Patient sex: F
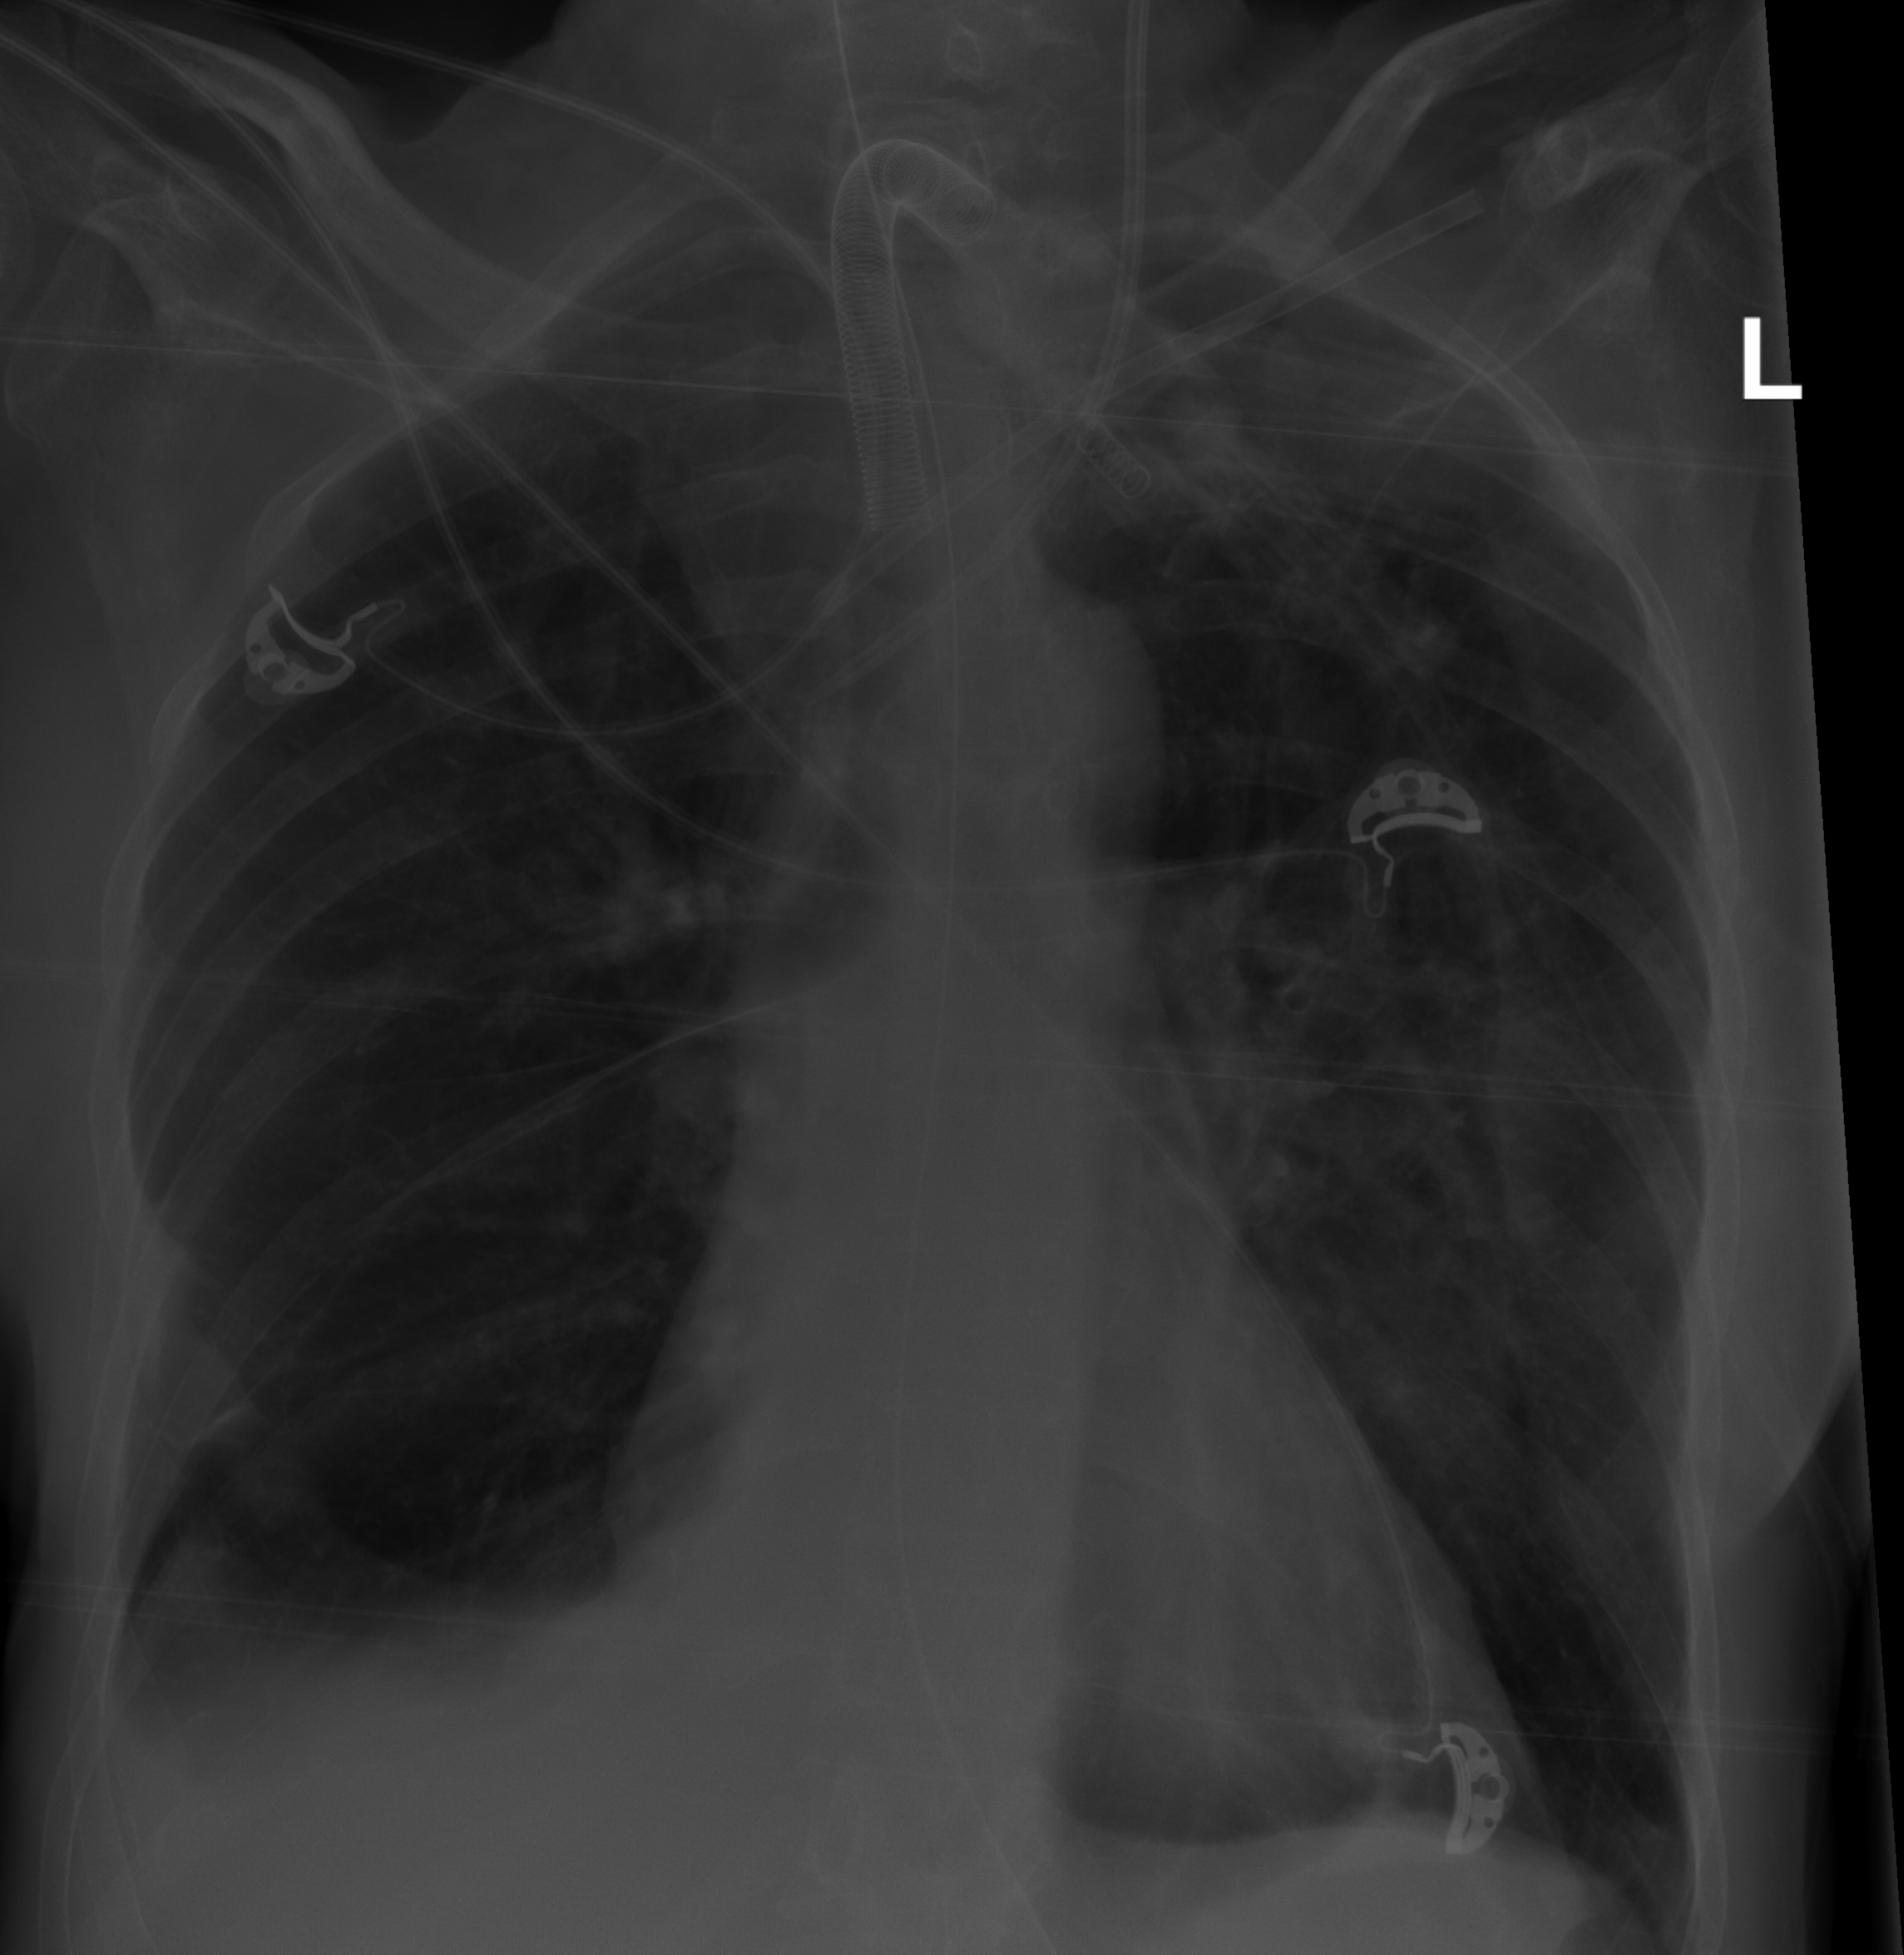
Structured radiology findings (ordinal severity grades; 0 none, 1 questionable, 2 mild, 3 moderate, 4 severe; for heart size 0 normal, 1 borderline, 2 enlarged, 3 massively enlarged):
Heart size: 0
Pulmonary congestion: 0
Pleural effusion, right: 2
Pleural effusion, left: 2
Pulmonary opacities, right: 0
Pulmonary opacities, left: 0
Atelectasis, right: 2
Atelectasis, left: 2